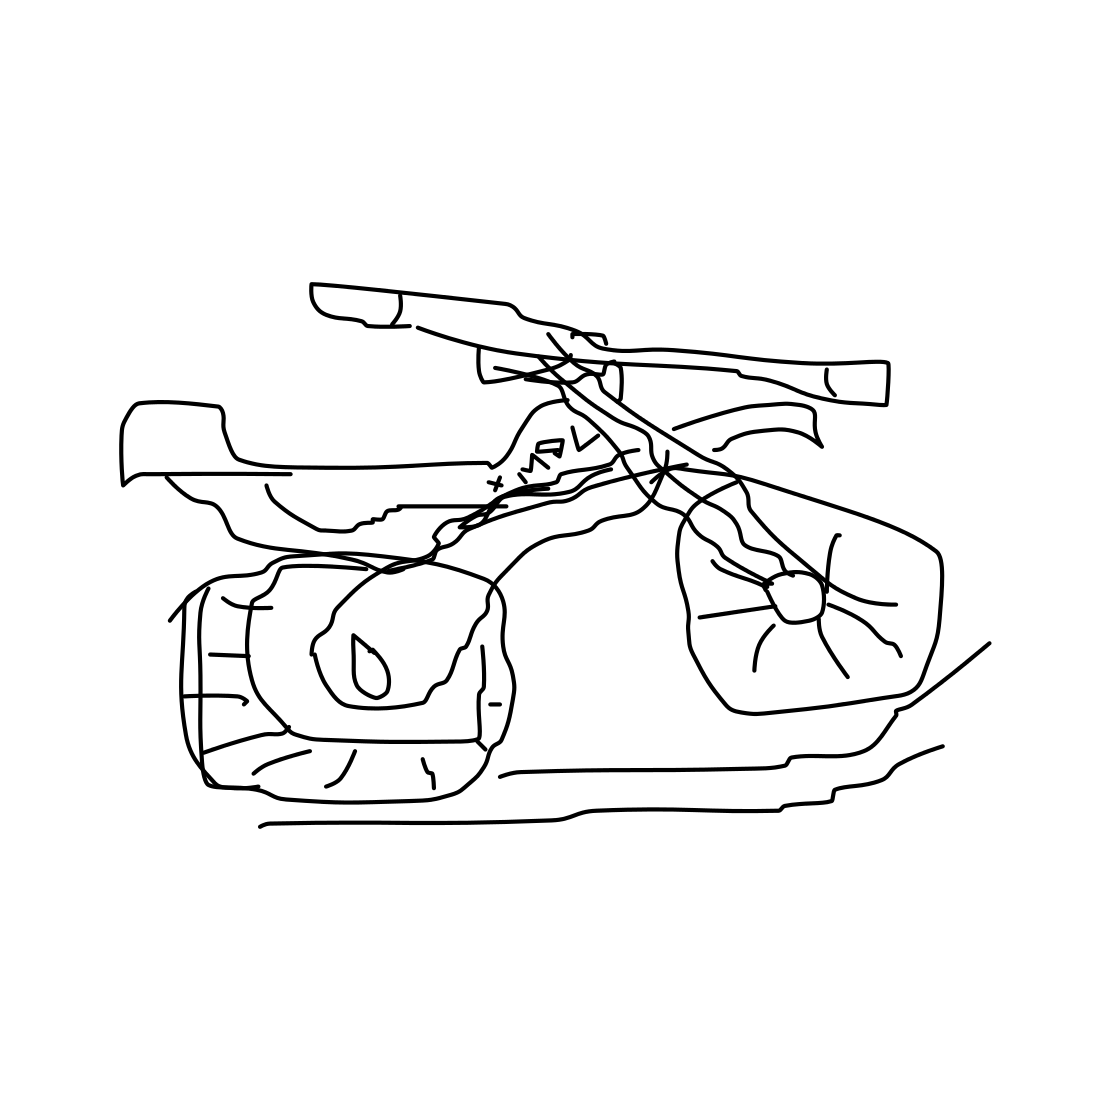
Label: motorbike